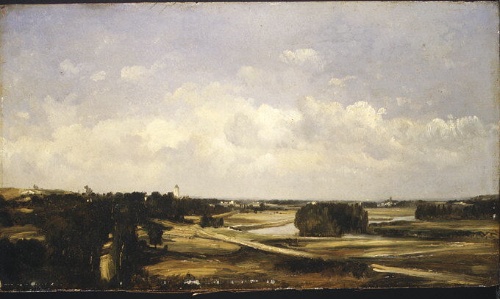
Title: Valley of the River Loire
Artist: Jules Dupré
Artist bio: French, Nantes 1811–1889 L'Isle-Adam
Object type: Painting
Classification: Paintings
Medium: Oil on wood
Dimensions: 10 3/4 x 19 1/4 in. (27.3 x 48.9 cm)
Department: European Paintings
Credit line: Bequest of Mr. and Mrs. Richard S. Richards, 1997
Accession year: 1997
Repository: Metropolitan Museum of Art, New York, NY
Tags: Rivers|Landscapes